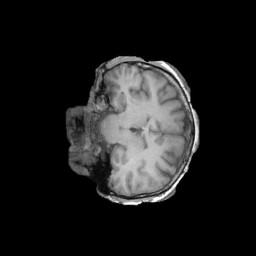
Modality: T1w
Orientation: coronal
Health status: ill
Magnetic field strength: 3 T